Current action and preconditions to check: trajectory_clear

Your task: For each precondition in the list above, predict whether it will hold at this action.

Consider the current scene as observed from the mobile robot's camera, and analyze the predicted future states of all dynamic agents (e.g., people, animals, vehicles, or any moving entities) within the NEXT SECOND.

IMPORTANT: Only answer "very likely" if you are absolutely certain—based on strong, clear evidence—that a dynamic agent will violate the precondition in the predicted future state. Do NOT answer "very likely" for unlikely, ambiguous, or low-probability risks.

Ask yourself for each precondition: Is there a high probability, with clear and convincing evidence, that the predicted future states of any dynamic agent will interfere with the predicted future state of the currently executing action within the NEXT SECOND, causing that precondition to fail?

Assess the risk level based on these predictions. Use "likely" or "very likely" if motions create a clear risk of interference.

Use "neutral" or "improbable" if agents are nearby but their predicted paths are clearly diverging or non-conflicting.

Failure Risk Categories: "very improbable", "improbable", "neutral", "likely", "very likely"

Answer Format: Output ONLY the probability_of_failure value from these categories: "very improbable", "improbable", "neutral", "likely", "very likely"

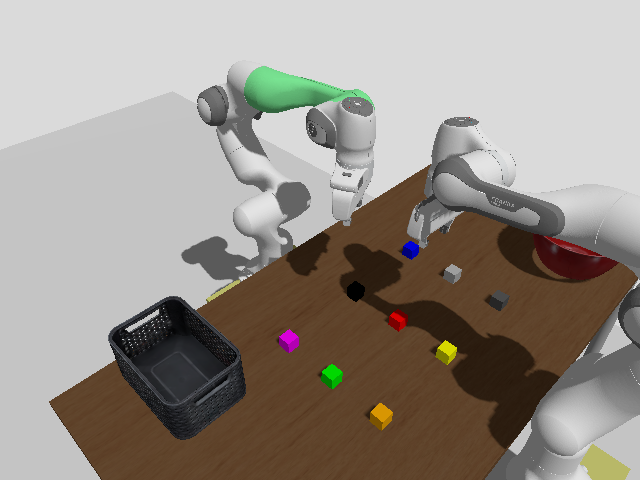

Answer: likely